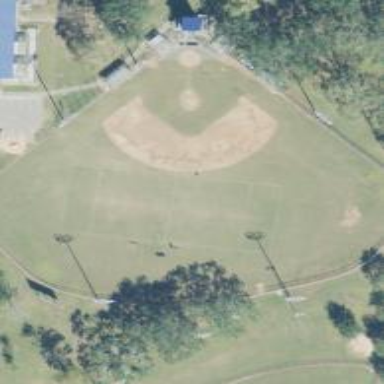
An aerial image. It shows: Baseball pitch for leisure and sports activities.